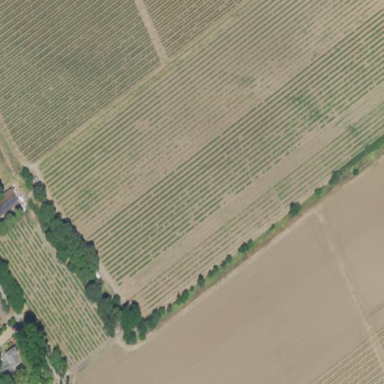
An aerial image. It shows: Vineyard with wine grapes as the crop.